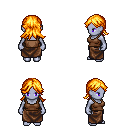
a pixel art fantasy rpg character, female body template, dark elf, purple skin, brown pirate shirt, robe skirt, light blonde loose hair, four views (front, back, left, right), 2x2 character sprite sheet, small pixel art, hard edges, no anti-aliasing